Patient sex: M
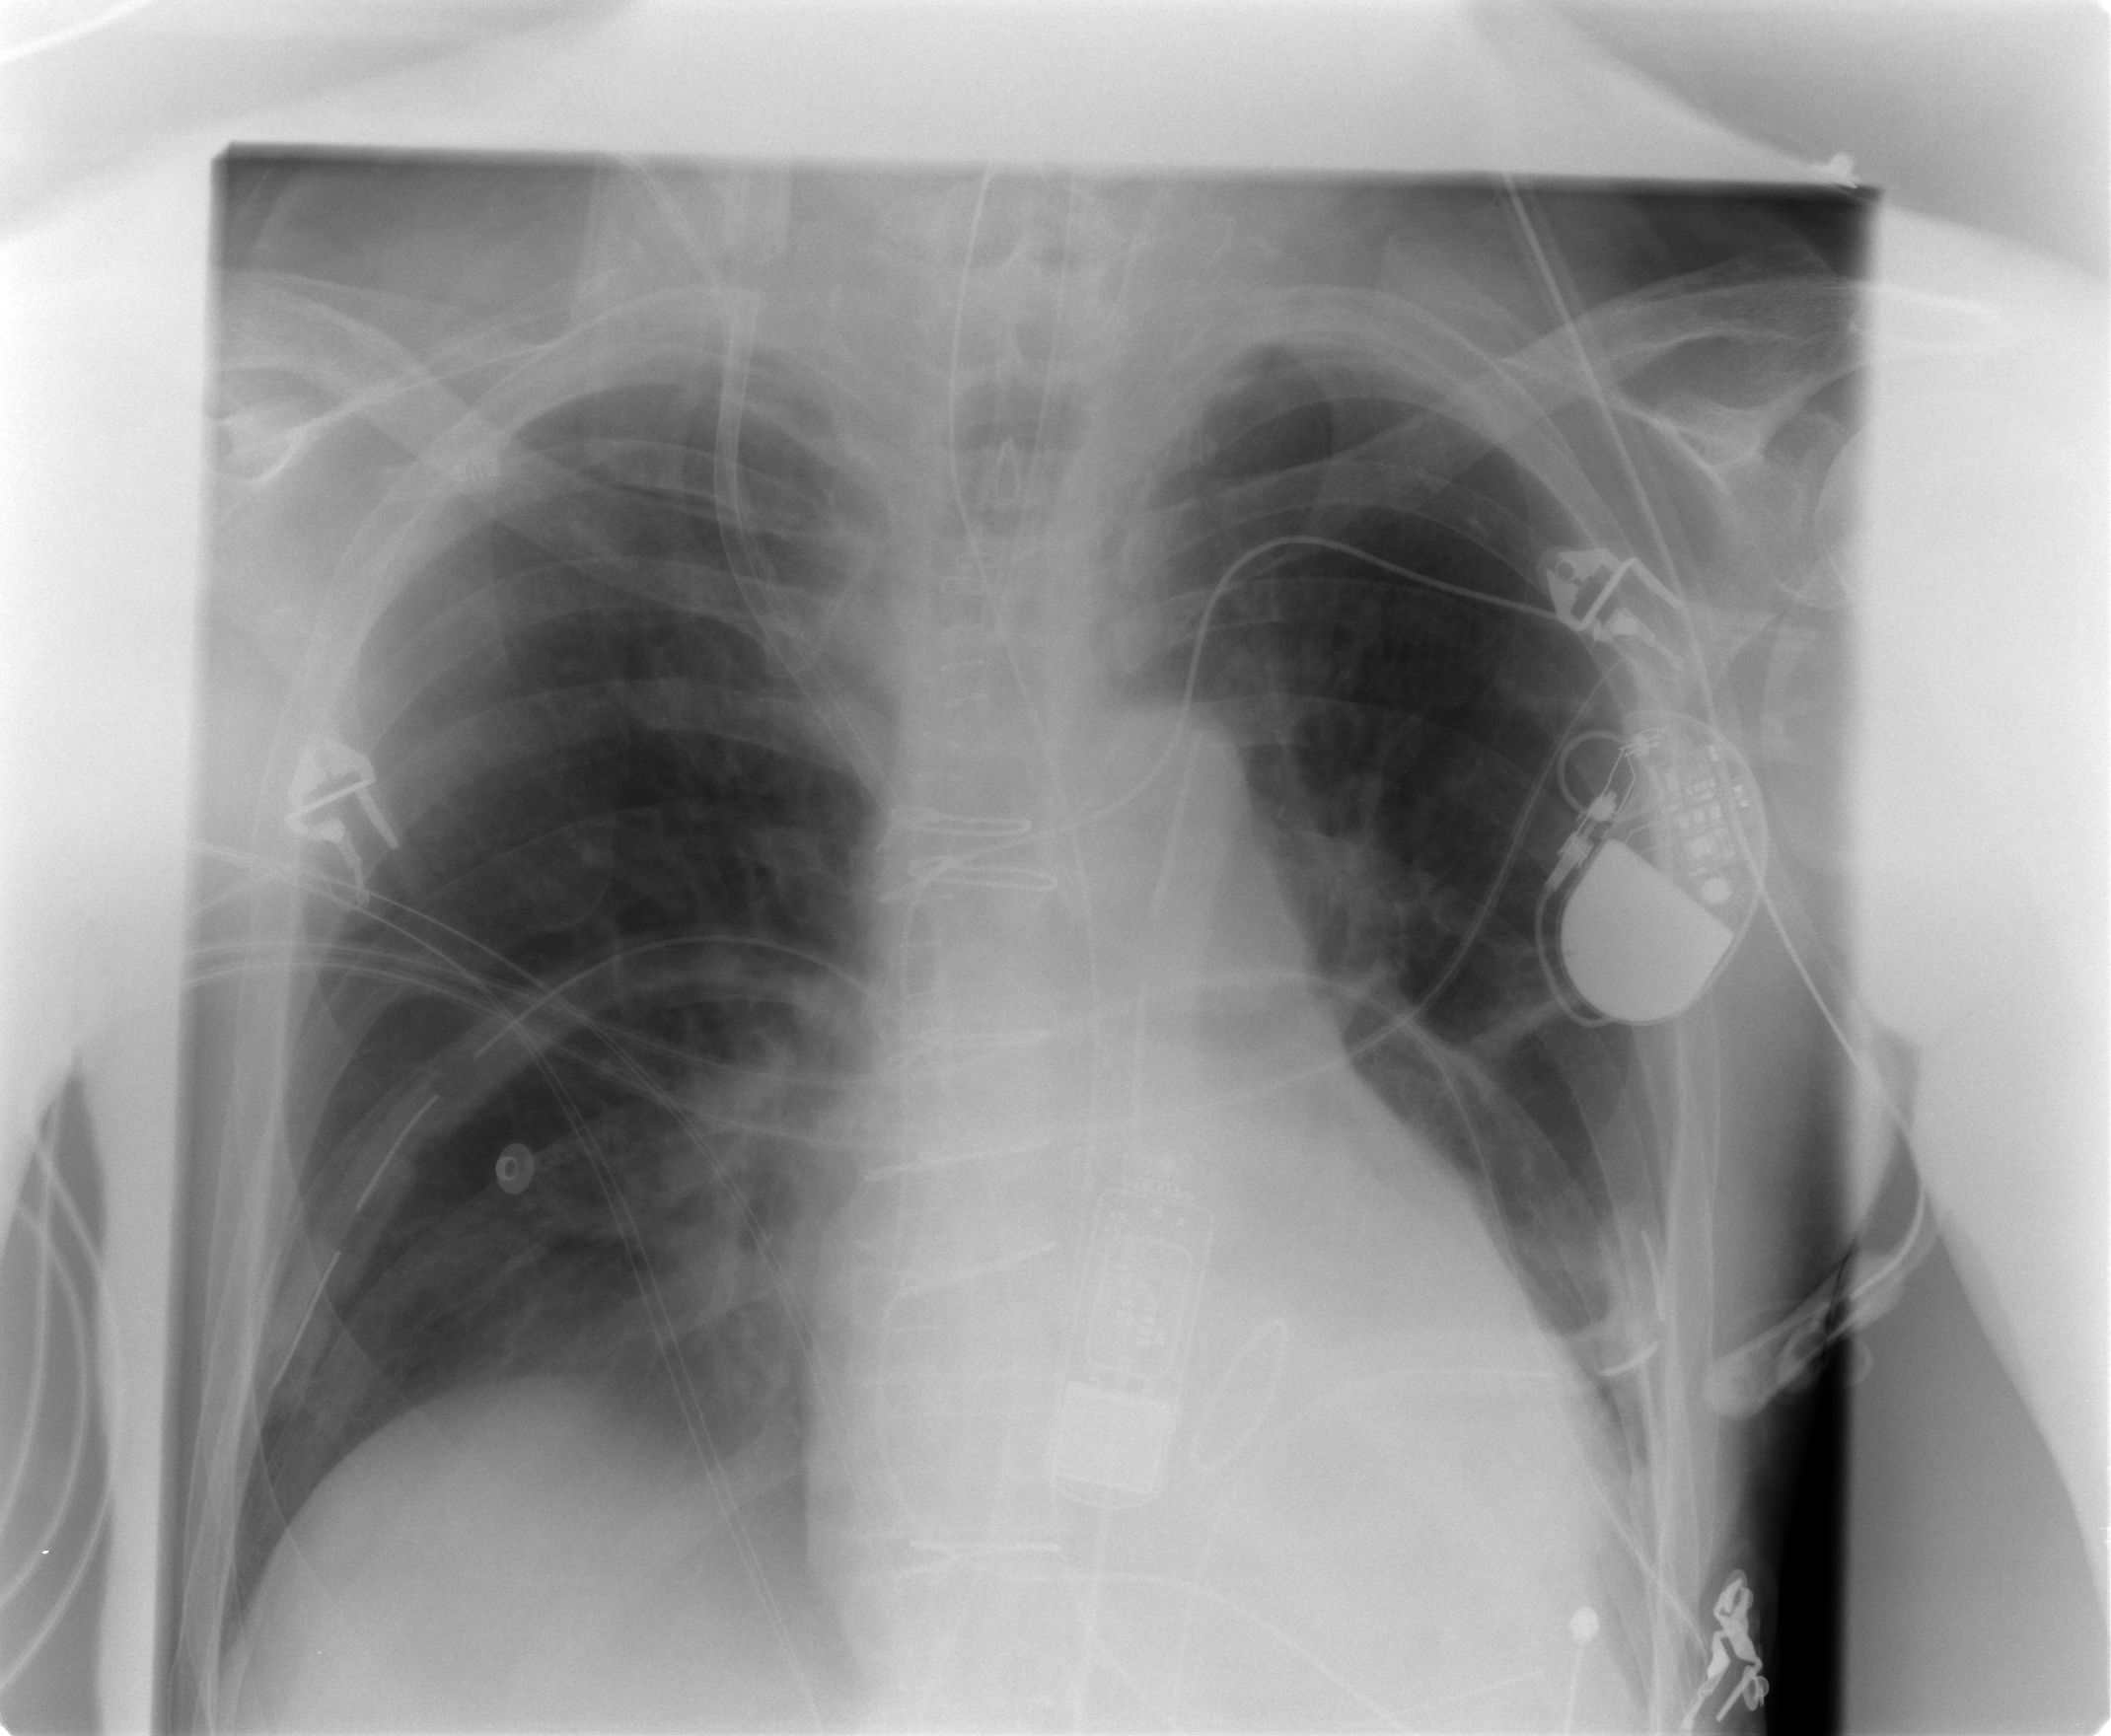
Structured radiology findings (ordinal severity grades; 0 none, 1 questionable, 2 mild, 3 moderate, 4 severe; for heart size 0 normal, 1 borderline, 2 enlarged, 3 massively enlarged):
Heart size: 2
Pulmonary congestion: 0
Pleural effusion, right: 0
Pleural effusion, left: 0
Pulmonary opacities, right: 0
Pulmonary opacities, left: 0
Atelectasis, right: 2
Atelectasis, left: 2